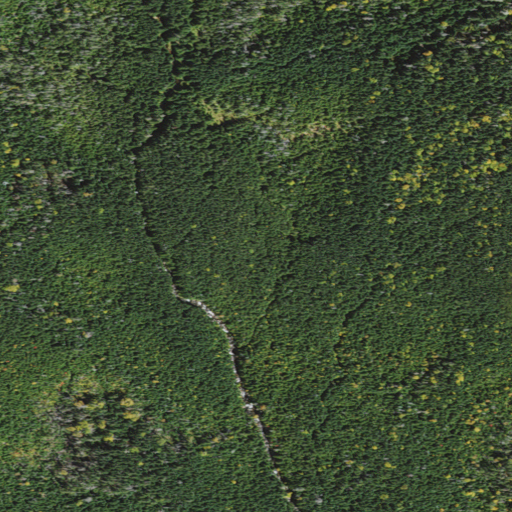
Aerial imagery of valley in New Hampshire named Oakes Gulf containing evergreen forest and woody wetlands